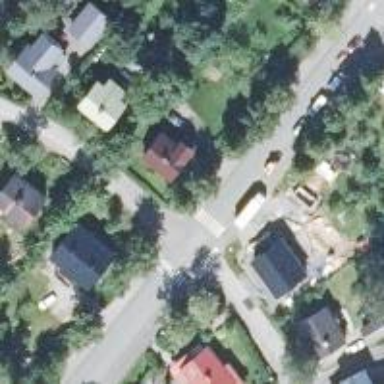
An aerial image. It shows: Footway.